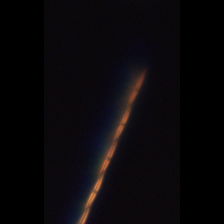
Taxon: Psuedo-nitzschia
Group: Diatoms